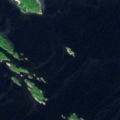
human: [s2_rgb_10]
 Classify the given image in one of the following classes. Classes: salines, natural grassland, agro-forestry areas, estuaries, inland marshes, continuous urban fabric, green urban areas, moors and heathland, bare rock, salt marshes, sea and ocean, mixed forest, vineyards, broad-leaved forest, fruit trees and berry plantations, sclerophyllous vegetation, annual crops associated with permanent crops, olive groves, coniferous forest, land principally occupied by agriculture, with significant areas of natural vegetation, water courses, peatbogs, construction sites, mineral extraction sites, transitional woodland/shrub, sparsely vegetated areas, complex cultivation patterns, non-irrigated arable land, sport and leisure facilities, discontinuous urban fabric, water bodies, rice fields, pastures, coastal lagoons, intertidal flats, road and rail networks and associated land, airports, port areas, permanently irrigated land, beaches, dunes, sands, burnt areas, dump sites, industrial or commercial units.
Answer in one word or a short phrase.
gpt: water bodies